Interaction volume radius: 5 \u00c5
Interaction volume height: 10 \u00c5
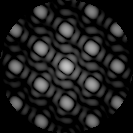
Disorder parameter: 0.03834